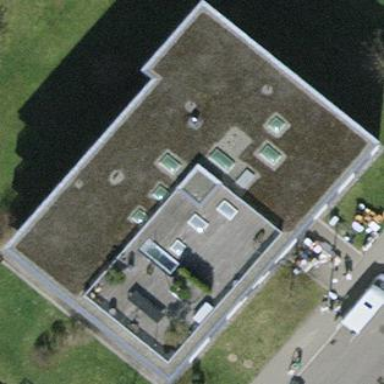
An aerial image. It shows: Modern apartment building with flat roof design.